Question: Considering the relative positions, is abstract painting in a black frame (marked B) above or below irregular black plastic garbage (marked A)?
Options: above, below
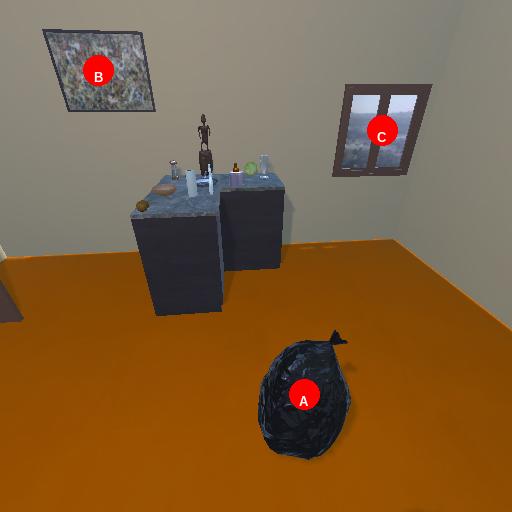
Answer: above